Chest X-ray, PA view. Patient: 70 years old, sex F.
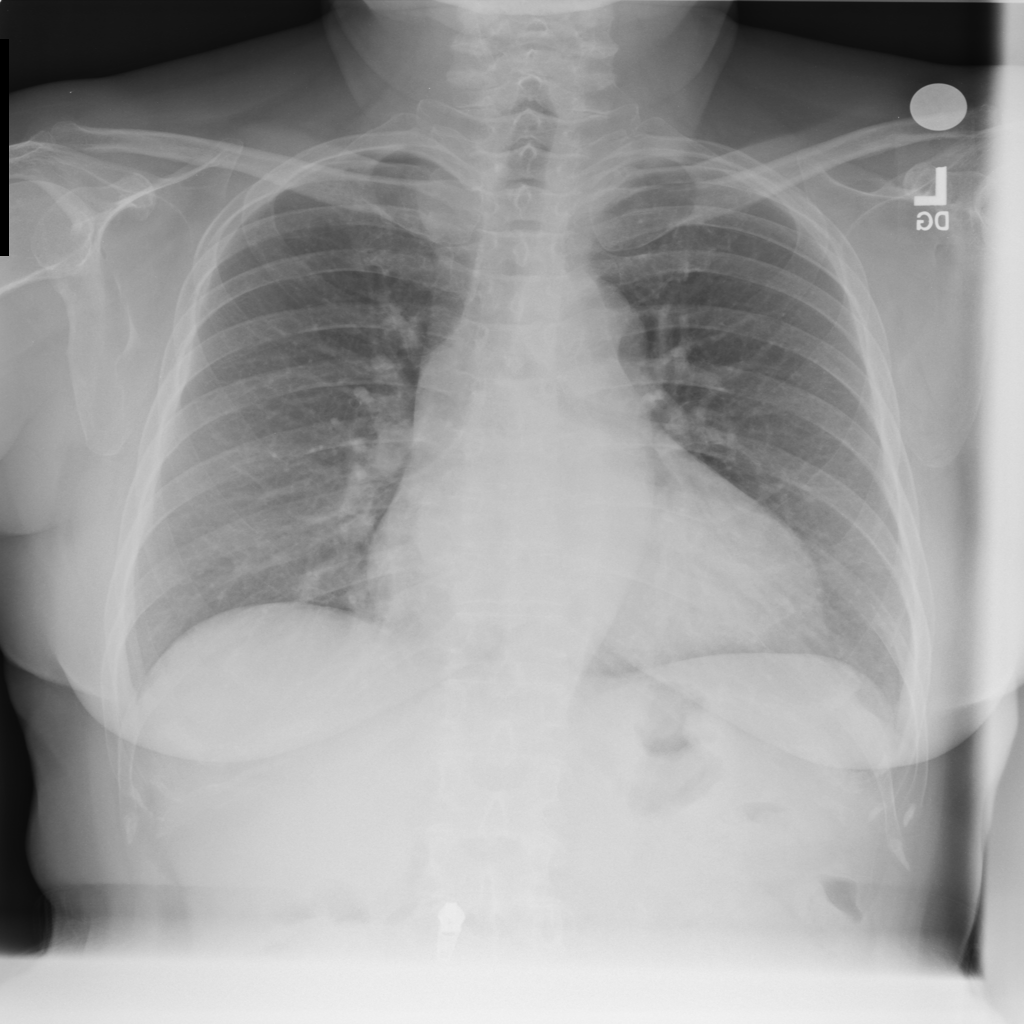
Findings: Cardiomegaly